Interaction volume radius: 5 \u00c5
Interaction volume height: 25 \u00c5
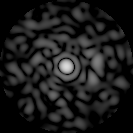
Disorder parameter: 0.8325